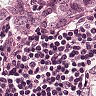
Metastatic tissue present: yes